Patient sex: M
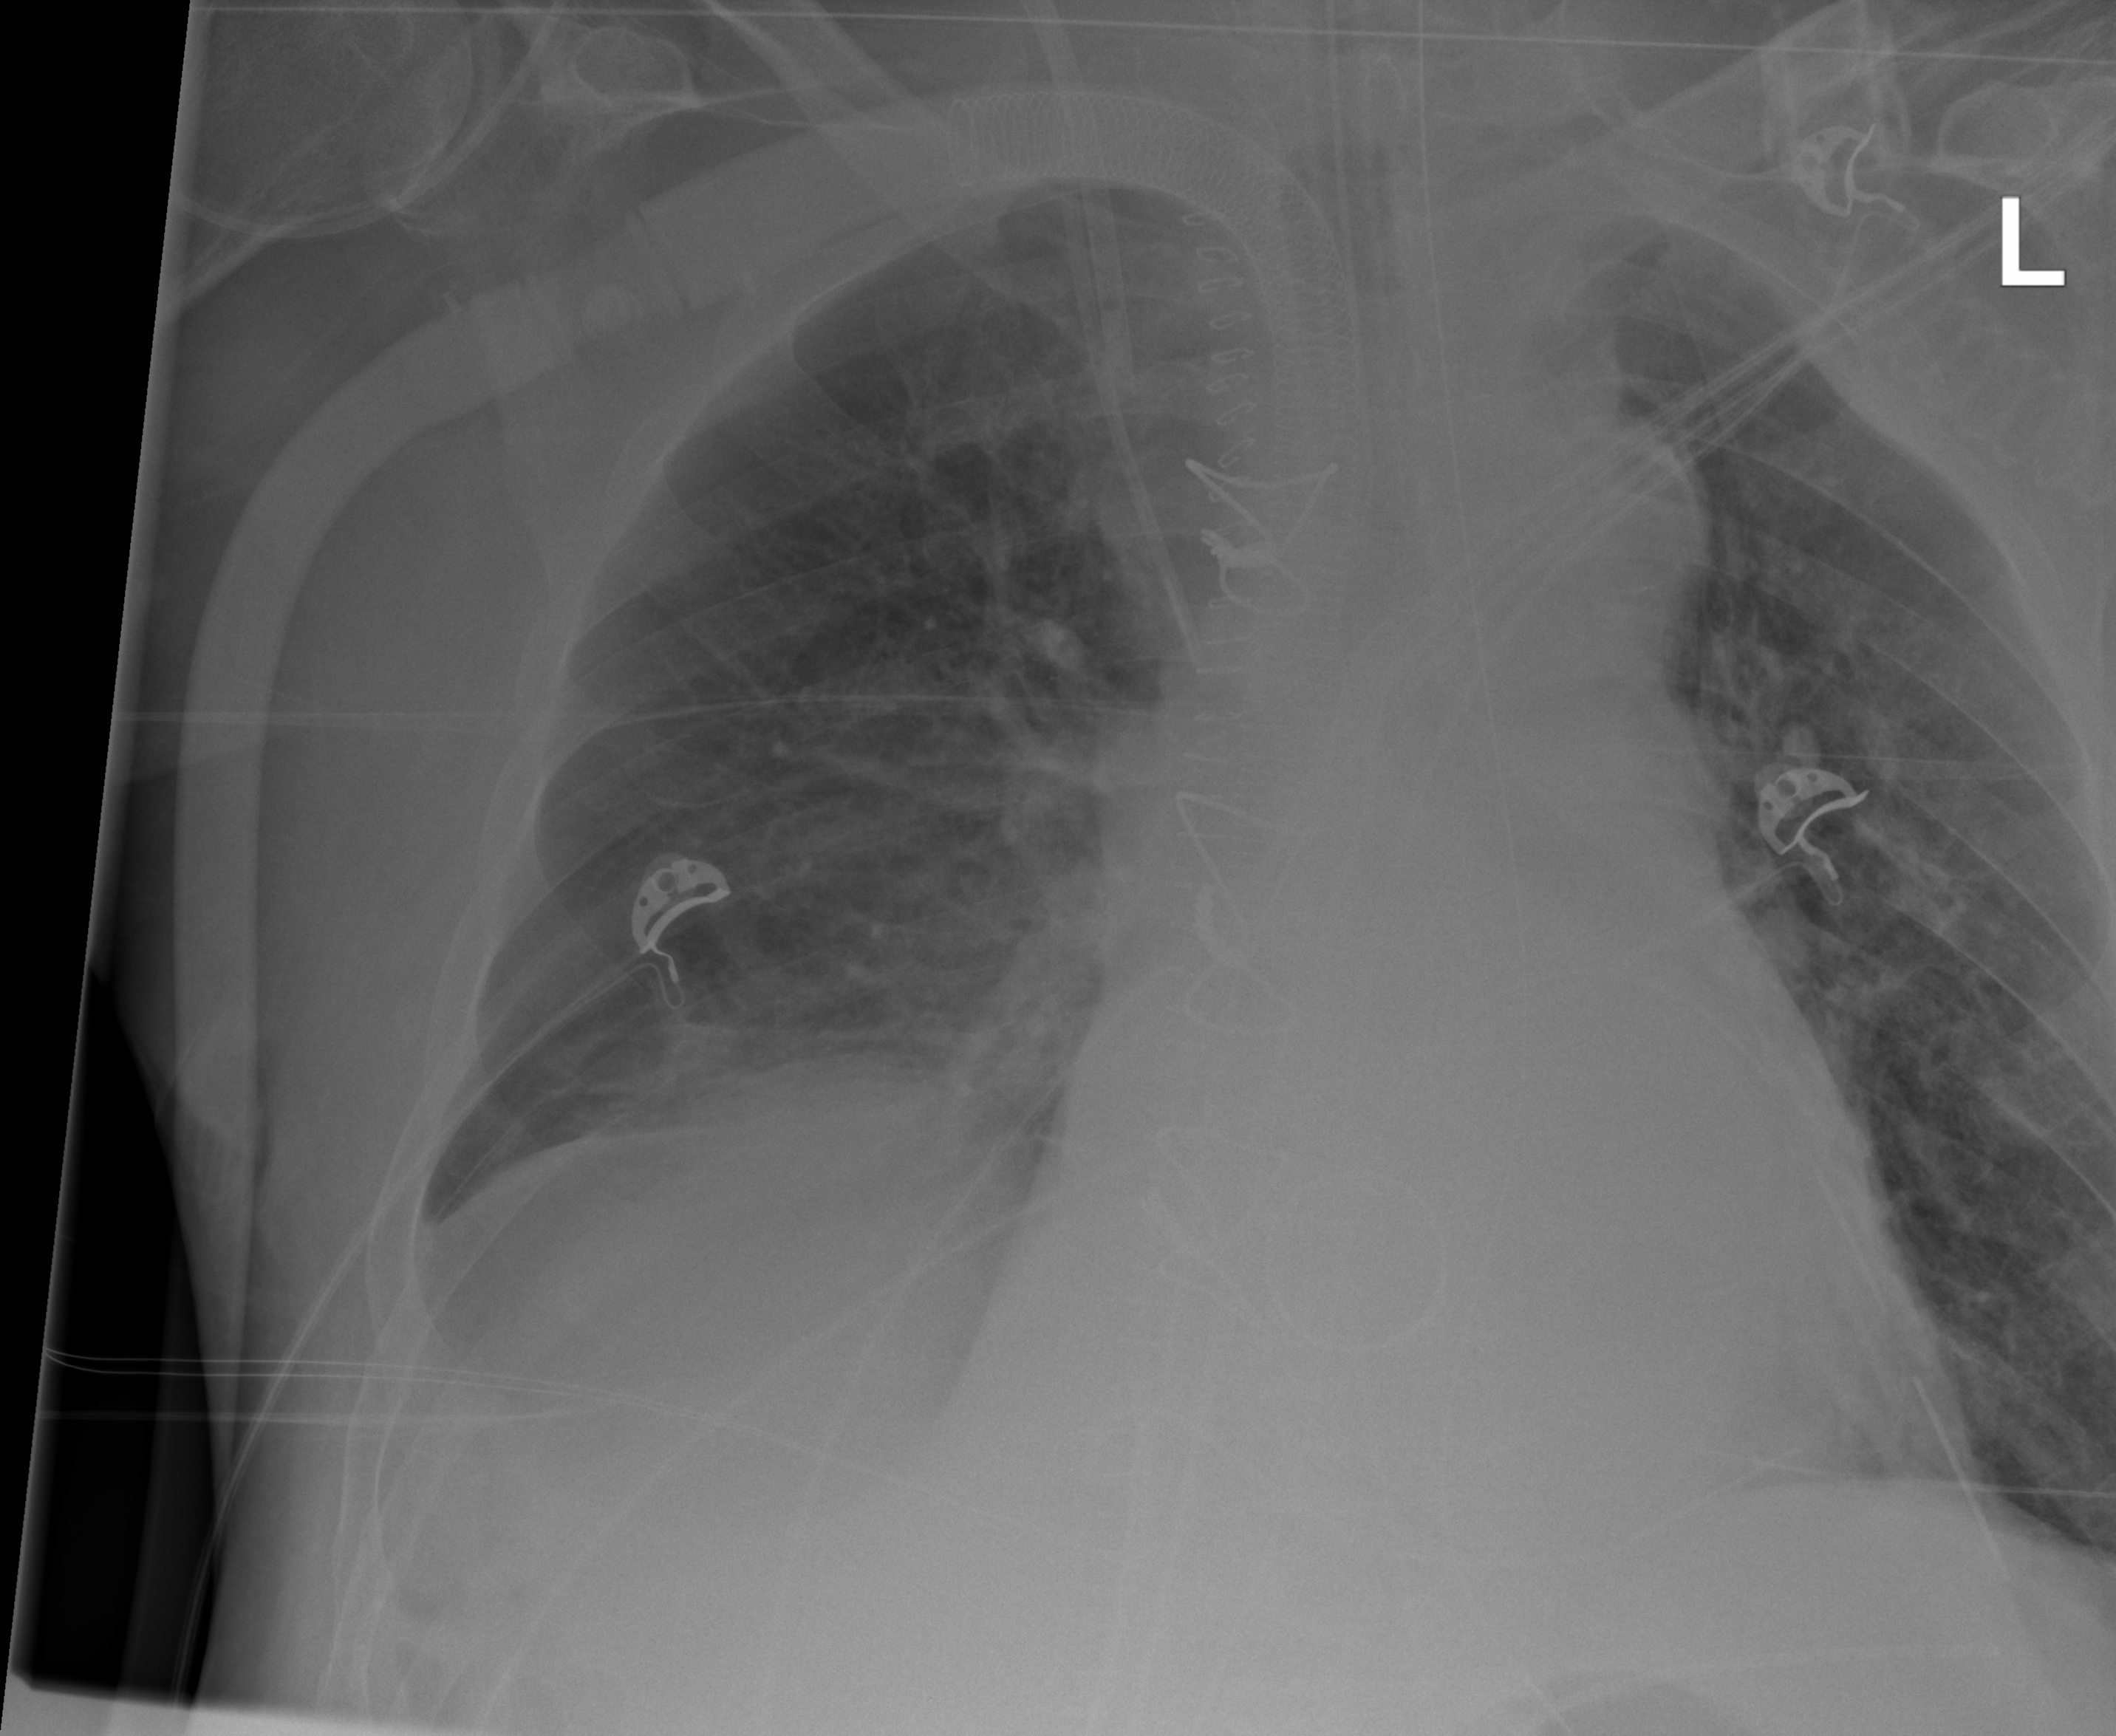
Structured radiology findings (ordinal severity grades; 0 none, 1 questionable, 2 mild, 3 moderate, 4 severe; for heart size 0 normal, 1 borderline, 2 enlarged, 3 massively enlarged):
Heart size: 2
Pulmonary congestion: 2
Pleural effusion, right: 1
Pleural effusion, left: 0
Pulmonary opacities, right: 2
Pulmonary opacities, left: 0
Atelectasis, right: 2
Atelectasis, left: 2